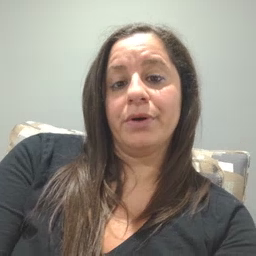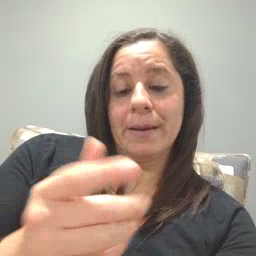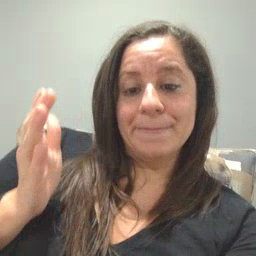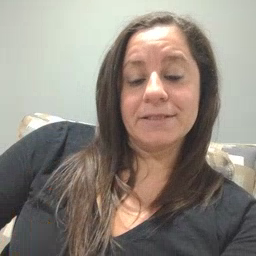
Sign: beside